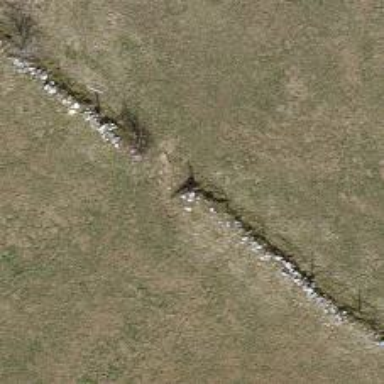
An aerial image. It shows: Wall barrier.